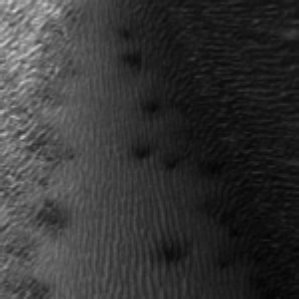
Label: frost